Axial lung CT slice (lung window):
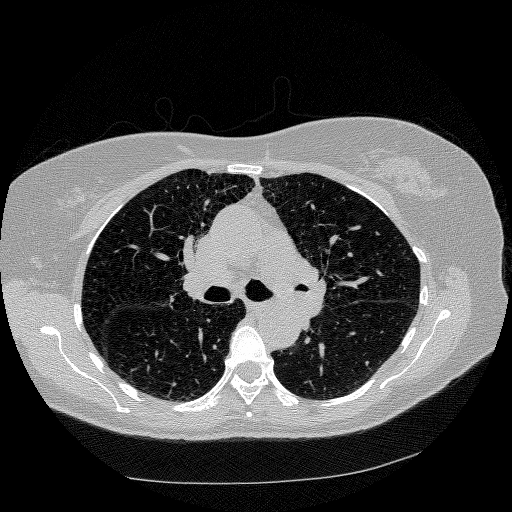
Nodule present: no